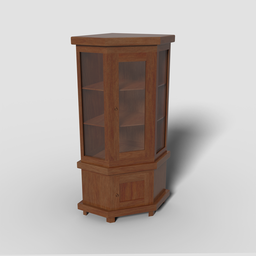
Label: furniture